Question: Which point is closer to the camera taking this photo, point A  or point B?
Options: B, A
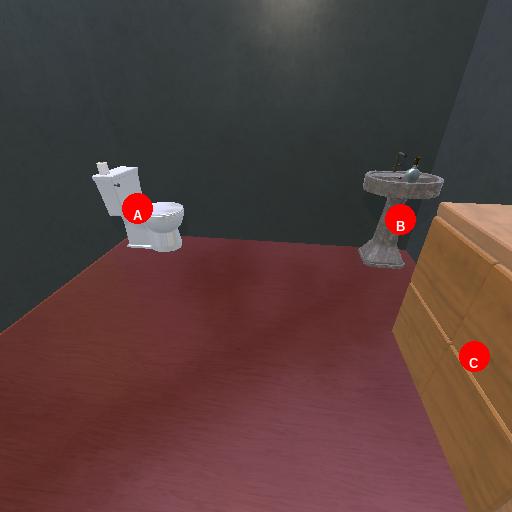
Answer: B